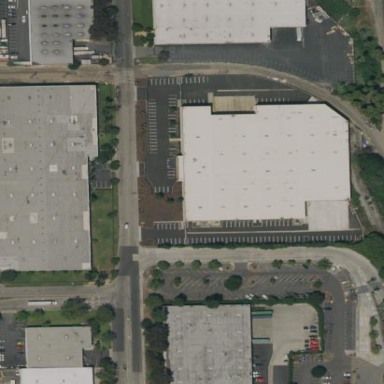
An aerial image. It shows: Warehouse building.